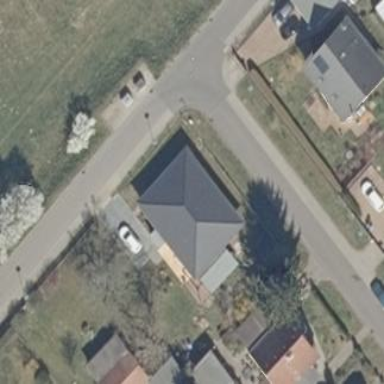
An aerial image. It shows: House with hipped roof made of black roof tiles.